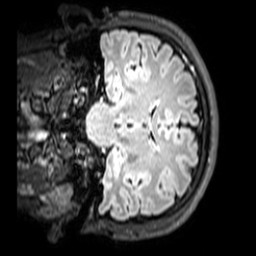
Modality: T1w
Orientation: coronal
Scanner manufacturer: philips
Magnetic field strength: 3 T
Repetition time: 4.8 s
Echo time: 0.2586 s